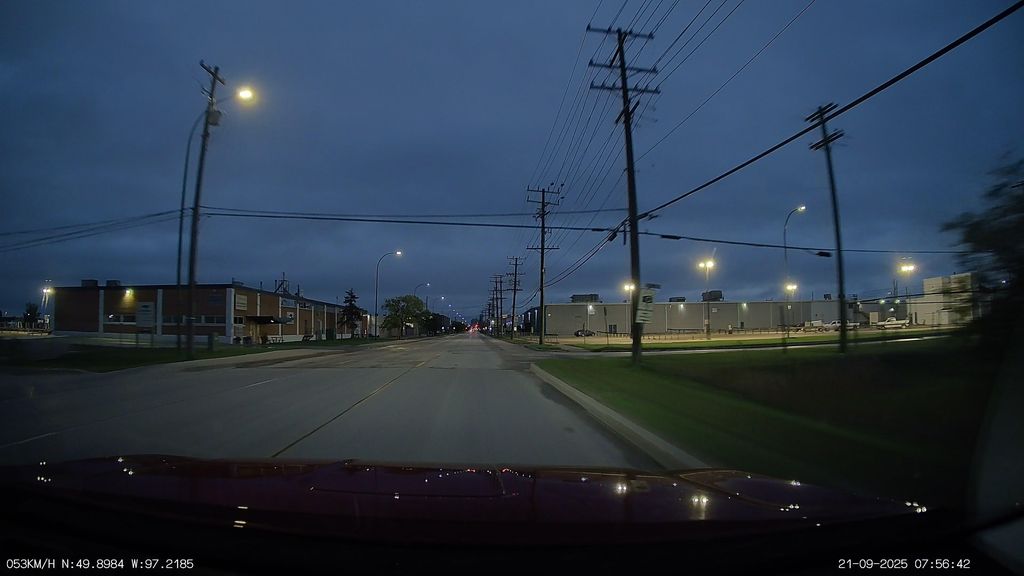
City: winnipeg